Question: this ones a weird one. For some reason, out of the blue, everytime I create a new project and upload to my server, it wont allow me to edit the paths.php file through FTP.
I accessed the server through command line earlier on today to install a bundle and noticed the paths.php file was green and has a star next to it. Does any one know what this means and is it affecting me from opening this file?
regards

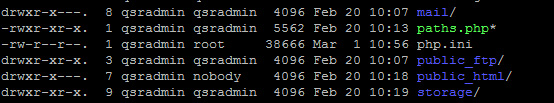
Answer: The permission of the file is 755 which mean:
'''
755 = rwx r-x r-x
Owner has Read, Write and Execute
Group has Read and Execute only
Other has Read and Execute only
'''
Viewing the picture, qsradmin is the owner of the file, so he is the only one who can write or edit the file.
In order to change the owner of the file, use chown command like this:
'''
chown NameOfTheUser path.php
'''
For more information checkout <URL>